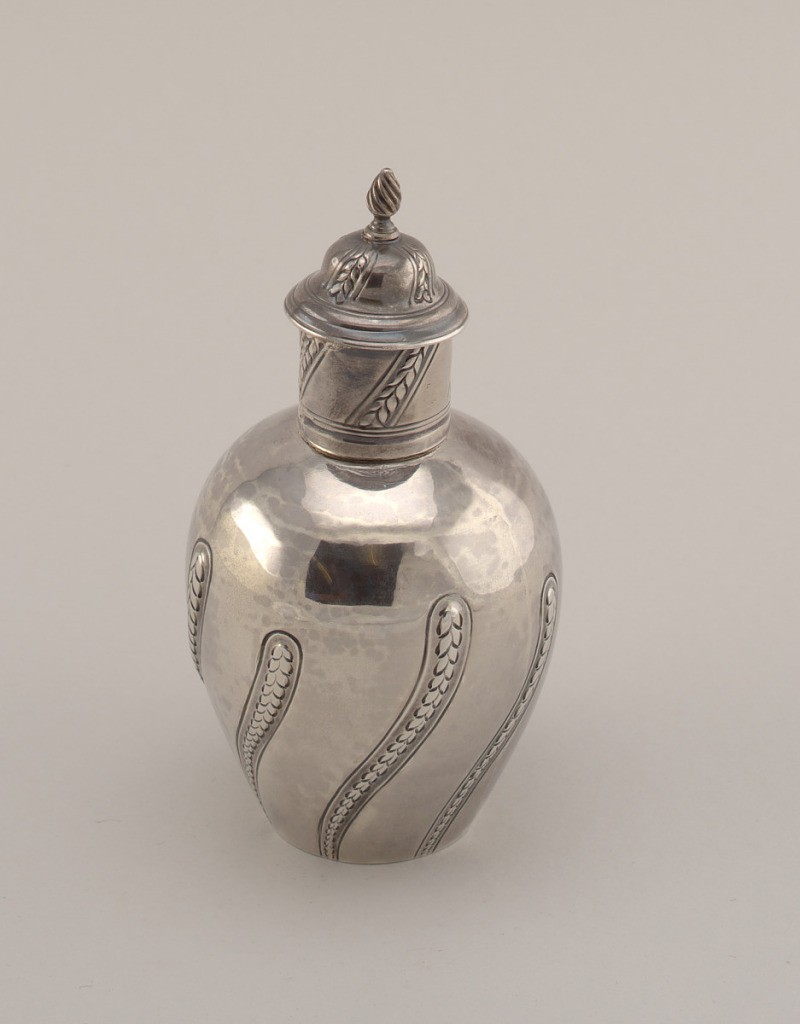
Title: Tea Caddy
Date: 1807
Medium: silver
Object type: tea caddy
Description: Ovoid body (a) with cylindrical neck; domed cylindrical lid (b) with flame finial. Caddy and lid decorated with repousse spiraling ears of grain.